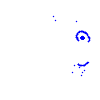
Particle: kaon